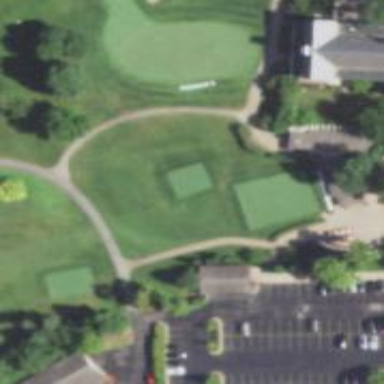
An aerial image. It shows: High-quality path for golf carts on grade 1 tracktype.